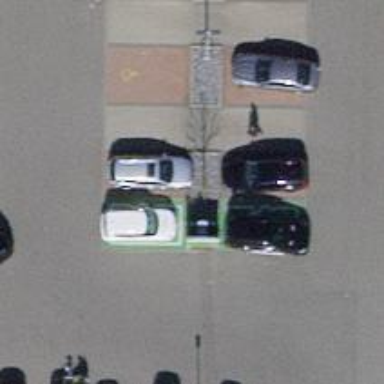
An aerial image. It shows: Charging station.